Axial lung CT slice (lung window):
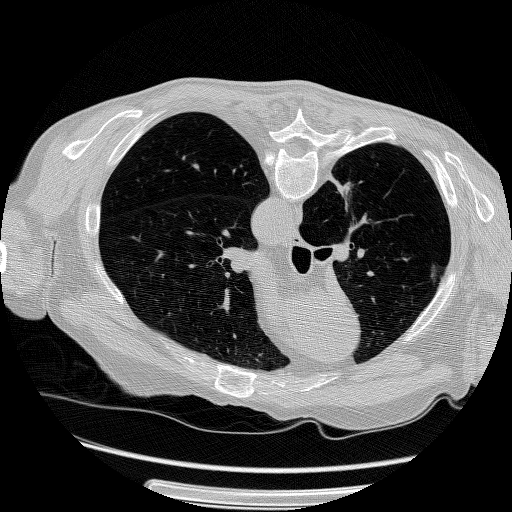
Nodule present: no